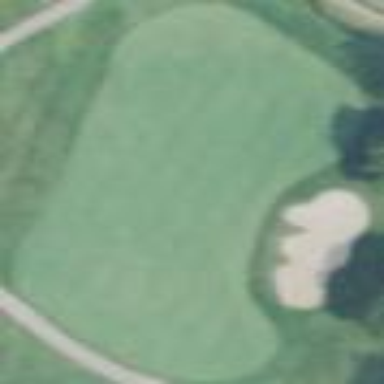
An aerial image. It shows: Golf fairway surrounded by grass.